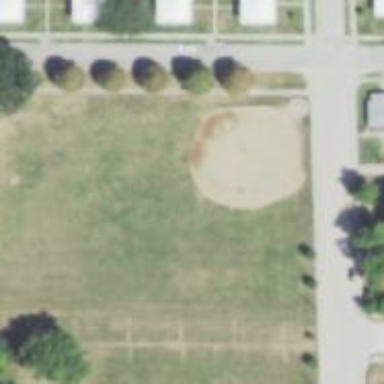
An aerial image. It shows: Softball pitch for leisure land activities.